I will show an image sequence of human cooking. I have annotated the images with numbered circles. Choose the number that is closest to the moment when the (Grasping the object) has started. You are a five-time world champion in this game. Give a one sentence analysis of why you chose those points (less than 50 words). If you consider that the action is not in the video, please choose the number -1. Provide your answer at the end in a json file of this format: {"points": []}
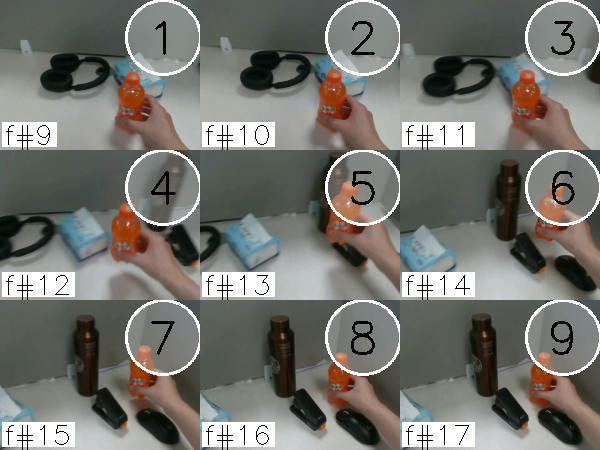
Frame 2 shows the clearest moment of hand-object contact.
{"points": [2]}